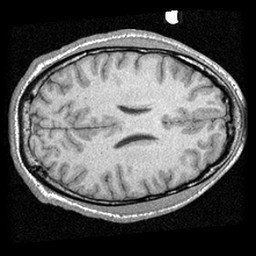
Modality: T1w
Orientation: axial
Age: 21
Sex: male